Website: macys
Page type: delivery-shipping
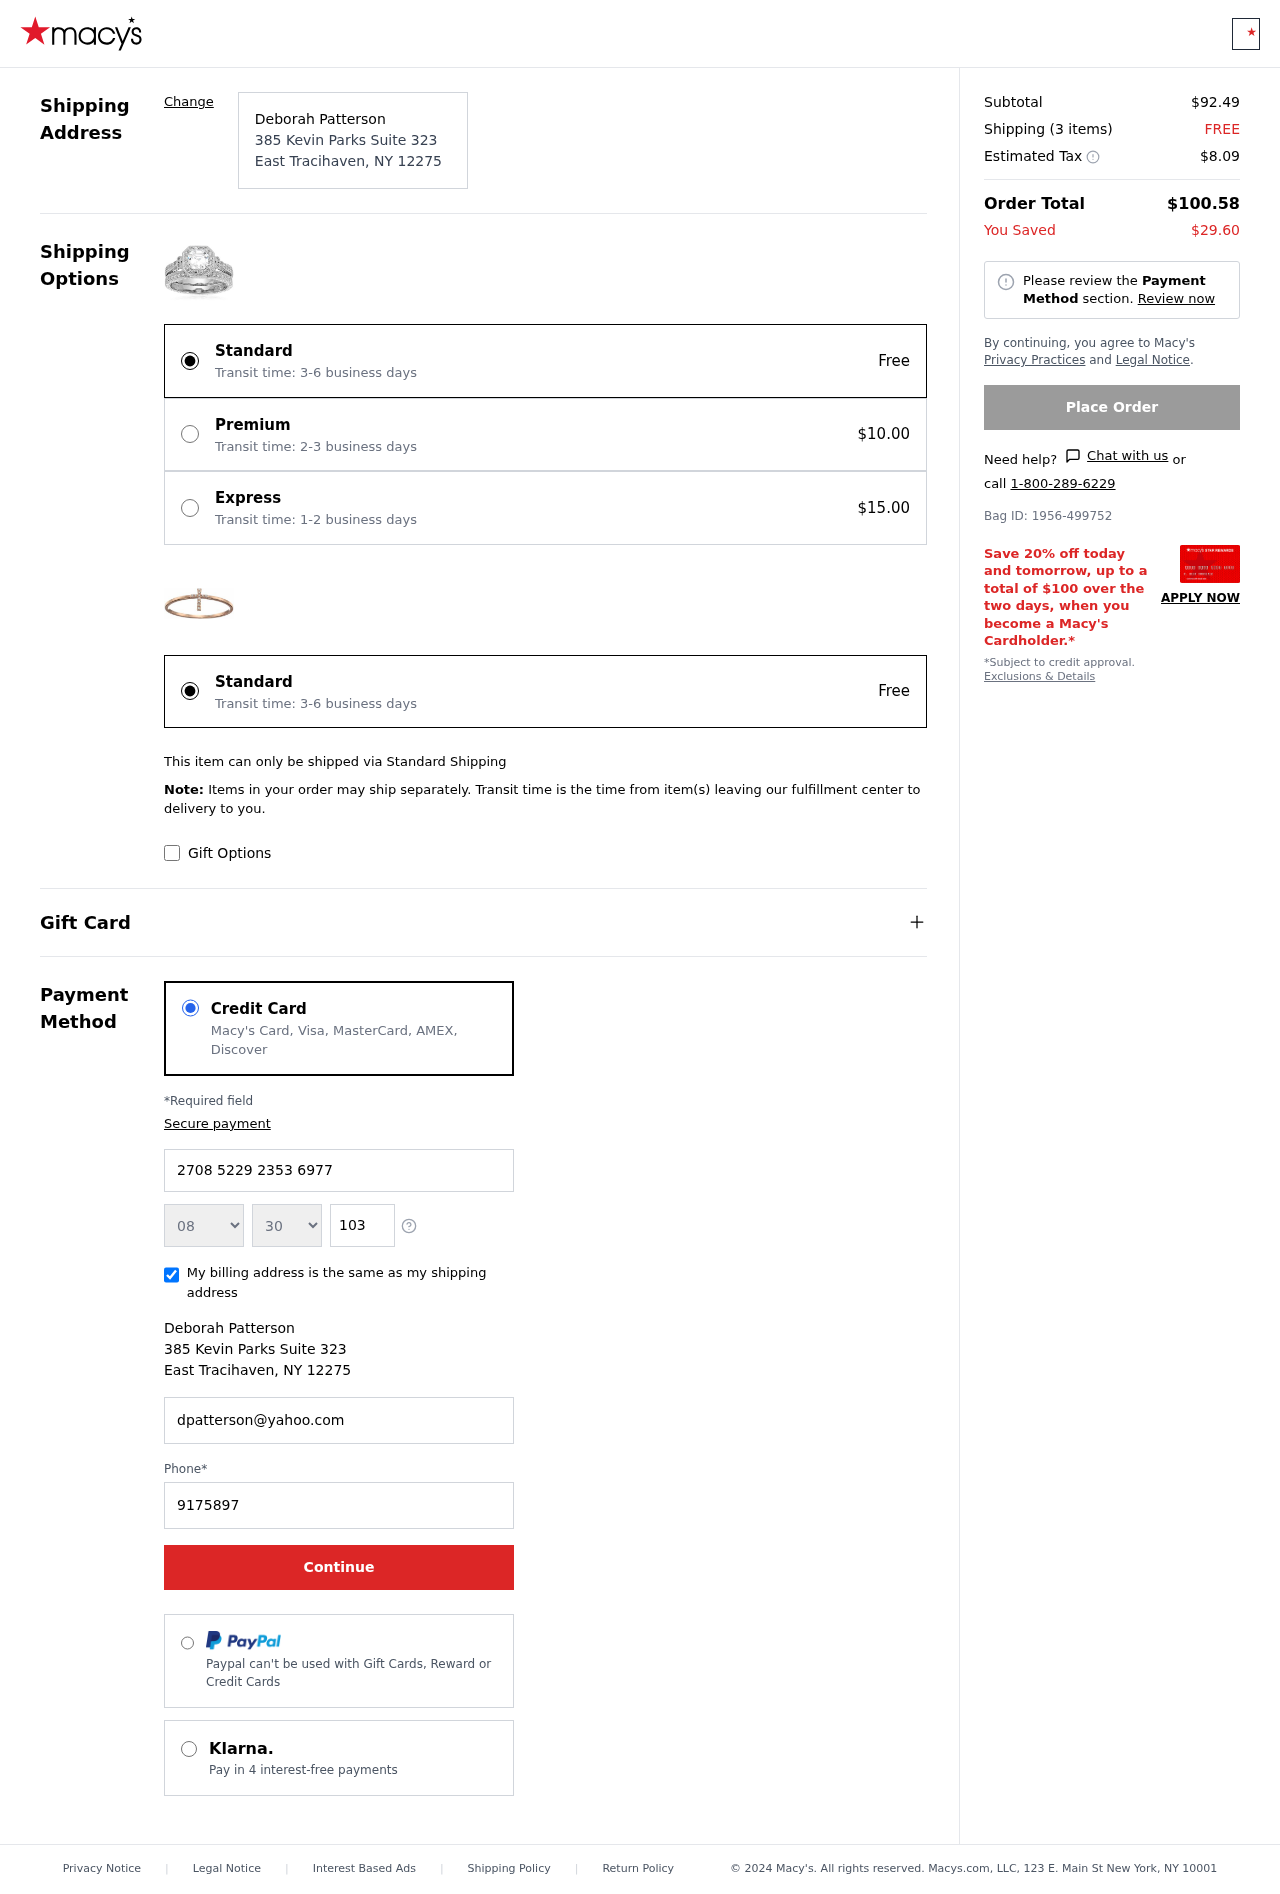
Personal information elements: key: PII_CARD_EXPIRY_MONTH
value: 08
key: PII_CARD_EXPIRY_YEAR
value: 30
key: PII_CITY
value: East Tracihaven
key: PII_CITY_STATE_ZIP
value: East Tracihaven, NY 12275
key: PII_FULLNAME
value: Deborah Patterson
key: PII_POSTCODE
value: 12275
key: PII_STATE_ABBR
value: NY
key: PII_STREET
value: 385 Kevin Parks Suite 323
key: PII_CARD_NUMBER
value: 2708 5229 2353 6977
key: PII_CARD_CVV
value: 103
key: PII_EMAIL
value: dpatterson@yahoo.com
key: PII_PHONE
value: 9175897564
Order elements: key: ORDER_SUBTOTAL
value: $92.49
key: ORDER_NUM_ITEMS
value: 3
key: ORDER_SHIPPING_COST
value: FREE
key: ORDER_TAX
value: $8.09
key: ORDER_TOTAL
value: $100.58
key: ORDER_SAVINGS
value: $29.60
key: ORDER_BAG_ID
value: Bag ID: 1956-499752